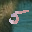
Label: 5